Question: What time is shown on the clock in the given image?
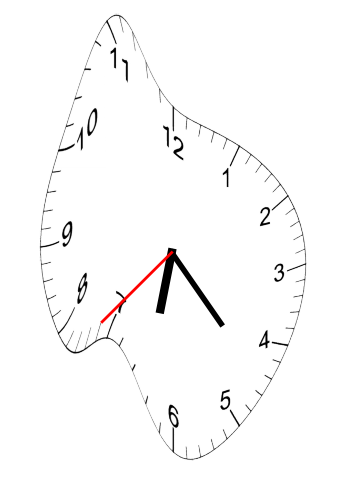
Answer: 06:22:37